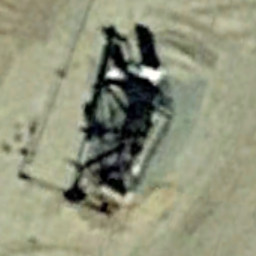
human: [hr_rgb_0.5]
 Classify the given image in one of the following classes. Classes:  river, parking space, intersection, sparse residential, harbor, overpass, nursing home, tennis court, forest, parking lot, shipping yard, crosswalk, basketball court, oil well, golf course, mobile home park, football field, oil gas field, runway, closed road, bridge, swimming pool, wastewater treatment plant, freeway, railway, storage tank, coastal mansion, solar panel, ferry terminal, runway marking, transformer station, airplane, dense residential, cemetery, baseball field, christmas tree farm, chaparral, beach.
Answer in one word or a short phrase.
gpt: oil well